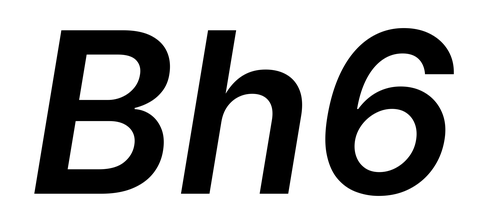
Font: Inter-Italic_SemiBold_Italic